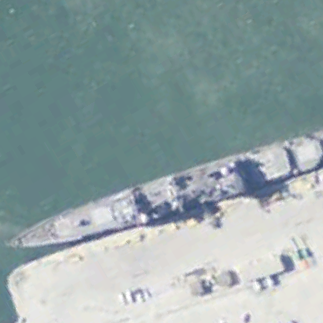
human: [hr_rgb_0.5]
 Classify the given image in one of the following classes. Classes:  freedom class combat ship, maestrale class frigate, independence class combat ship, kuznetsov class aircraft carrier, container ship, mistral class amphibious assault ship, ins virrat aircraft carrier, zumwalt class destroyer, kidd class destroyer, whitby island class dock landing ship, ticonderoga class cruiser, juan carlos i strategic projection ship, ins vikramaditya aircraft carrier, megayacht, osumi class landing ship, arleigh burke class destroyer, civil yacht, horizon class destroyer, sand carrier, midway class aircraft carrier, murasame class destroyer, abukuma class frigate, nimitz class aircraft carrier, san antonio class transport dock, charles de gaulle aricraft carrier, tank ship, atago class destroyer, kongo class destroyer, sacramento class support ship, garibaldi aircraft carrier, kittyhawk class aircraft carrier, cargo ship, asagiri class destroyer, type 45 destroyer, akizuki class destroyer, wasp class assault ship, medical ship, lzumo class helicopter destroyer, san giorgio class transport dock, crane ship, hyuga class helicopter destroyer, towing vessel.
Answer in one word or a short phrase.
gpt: Ticonderoga class cruiser